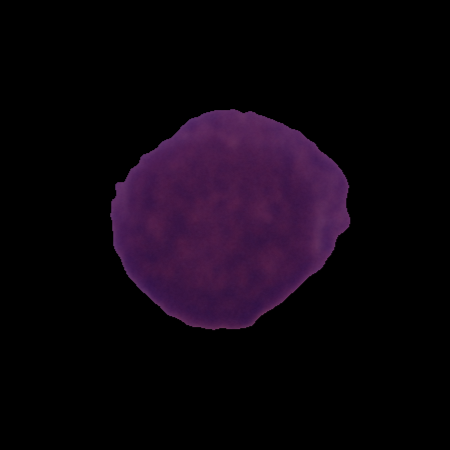
Label: healthy